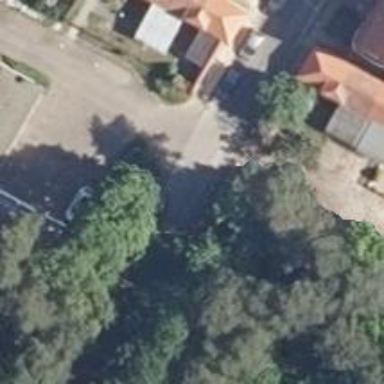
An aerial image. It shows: Outdoor DSLAM structure.